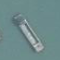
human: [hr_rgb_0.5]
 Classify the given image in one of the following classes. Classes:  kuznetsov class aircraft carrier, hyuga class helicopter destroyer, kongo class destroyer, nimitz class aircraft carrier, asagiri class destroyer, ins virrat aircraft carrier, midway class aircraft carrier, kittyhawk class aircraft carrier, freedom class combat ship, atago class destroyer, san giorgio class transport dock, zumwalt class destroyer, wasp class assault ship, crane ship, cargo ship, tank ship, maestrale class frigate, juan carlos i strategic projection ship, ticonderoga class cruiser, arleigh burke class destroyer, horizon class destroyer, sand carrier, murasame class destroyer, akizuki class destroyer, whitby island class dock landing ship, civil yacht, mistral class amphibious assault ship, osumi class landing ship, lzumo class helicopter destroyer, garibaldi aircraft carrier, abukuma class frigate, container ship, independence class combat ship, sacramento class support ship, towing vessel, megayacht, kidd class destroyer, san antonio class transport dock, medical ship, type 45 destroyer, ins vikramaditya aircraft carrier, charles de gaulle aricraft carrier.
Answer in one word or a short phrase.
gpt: Sand carrier